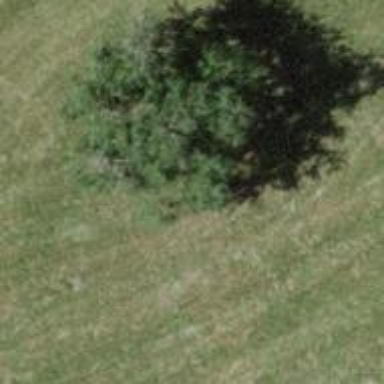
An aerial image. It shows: Single tag "natural: tree."